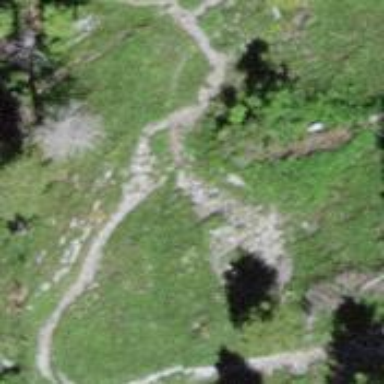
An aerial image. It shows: Path.